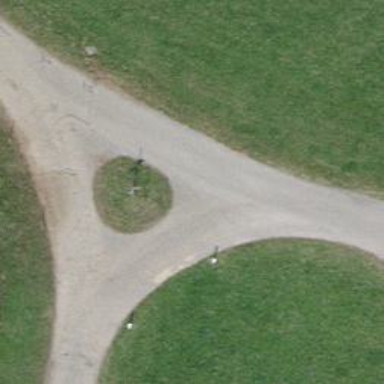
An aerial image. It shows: Guidepost providing information.